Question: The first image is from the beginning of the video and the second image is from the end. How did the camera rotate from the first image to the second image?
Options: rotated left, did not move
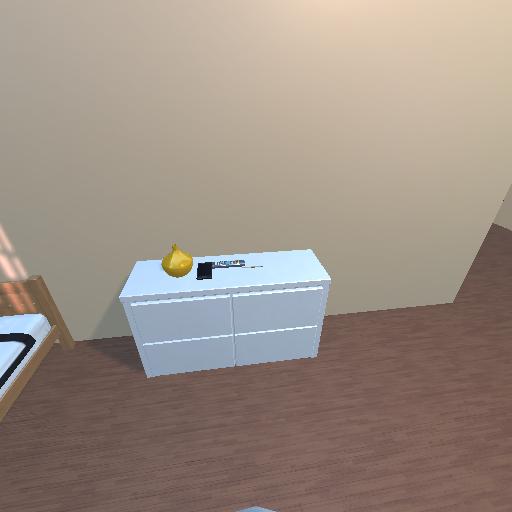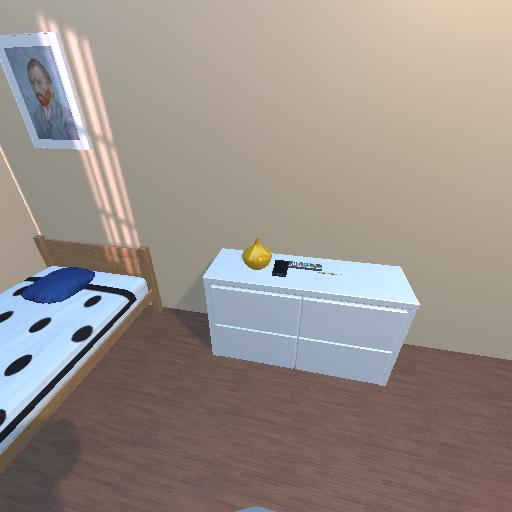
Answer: rotated left